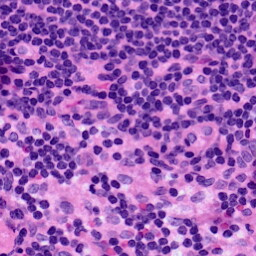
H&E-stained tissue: LymphNode